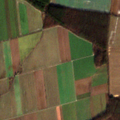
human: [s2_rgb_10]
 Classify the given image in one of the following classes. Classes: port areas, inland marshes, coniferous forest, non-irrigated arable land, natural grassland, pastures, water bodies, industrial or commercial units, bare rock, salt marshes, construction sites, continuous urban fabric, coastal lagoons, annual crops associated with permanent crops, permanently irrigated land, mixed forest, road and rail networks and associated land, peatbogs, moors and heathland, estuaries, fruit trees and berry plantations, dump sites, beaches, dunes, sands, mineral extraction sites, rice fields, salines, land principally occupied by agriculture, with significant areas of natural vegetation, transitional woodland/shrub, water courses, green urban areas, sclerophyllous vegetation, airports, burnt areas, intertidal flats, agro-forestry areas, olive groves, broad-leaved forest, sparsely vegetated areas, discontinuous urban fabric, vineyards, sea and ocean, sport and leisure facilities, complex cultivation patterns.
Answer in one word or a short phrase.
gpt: non-irrigated arable land, broad-leaved forest, mixed forest